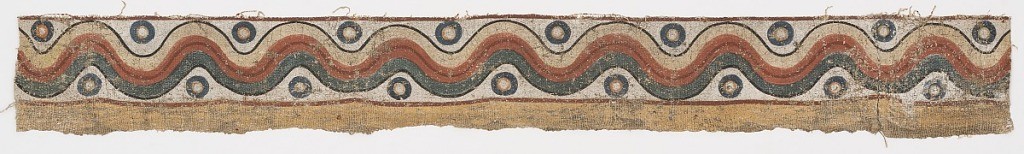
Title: Bonad
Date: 1730–1800
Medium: Hand painted on canvas
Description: Wave motif, in yellow, orange and blue. Between each crest is a circle.